Question: I am trying to layout a home automation app. The top part of the screen will be custom status text (Garage door is OPEN, System is DISARMED, etc). Under the status text there will be a refresh link/button/list item. Something that the user can click on to refresh the status text. At the bottom will be a listview that will be links to other pages and links to actions such as "Security Page", or "Close Garage Door", etc. My question is, how do I configure the layout? I have tried several LinearLayouts, RelativeLayouts, nested layouts, etc, and none have worked so far.
Here is my main.xml as of now:
'''
<?xml version="1.0" encoding="utf-8"?>
<LinearLayout xmlns:android="http://schemas.android.com/apk/res/android"
android:orientation="vertical"
android:layout_width="fill_parent"
android:layout_height="fill_parent">
<LinearLayout
android:layout_height="wrap_content"
android:layout_width="wrap_content" >
<TextView
android:layout_width="wrap_content"
android:layout_height="wrap_content"
android:id="@+id/statustext">
</TextView>
</LinearLayout>
<LinearLayout
android:layout_height="wrap_content"
android:layout_width="wrap_content" >
<TextView
android:layout_width="fill_parent"
android:layout_height="wrap_content"
android:id="@+id/refresh">
</TextView>
</LinearLayout>
<LinearLayout
android:orientation="vertical"
android:gravity="center_horizontal"
android:layout_height="fill_parent"
android:layout_width="fill_parent">
<ListView
android:layout_width="fill_parent"
android:id="@android:id/list"
android:layout_height="wrap_content">
</ListView>
</LinearLayout>
</LinearLayout>
'''
The refresh link could just be an item of the listview, but I would like to style it differently so it stands out, such as a different color font or background. Or it could be a button. But it needs to be between the statustext and itemlist. And everything should scroll as one unit.
Is this possible?

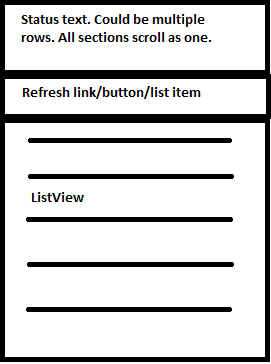
Answer: Is this works?
'''
<?xml version="1.0" encoding="utf-8"?>
<LinearLayout xmlns:android="http://schemas.android.com/apk/res/android"
android:orientation="vertical"
android:layout_width="fill_parent"
android:layout_height="fill_parent">
<ScrollView android:id="@+id/ScrollView01"
android:layout_width="fill_parent"
android:layout_height="fill_parent">
<LinearLayout android:gravity="center|center_vertical"
android:orientation="vertical" android:layout_height="fill_parent" android:layout_width="fill_parent">
<TextView
android:gravity="center_horizontal"
android:layout_width="fill_parent"
android:layout_height="wrap_content"
android:text="status"
android:id="@+id/statustext">
</TextView>
<TextView
android:gravity="center_horizontal"
android:layout_height="wrap_content"
android:text="refresh"
android:id="@+id/refresh" android:layout_width="fill_parent" android:layout_gravity="fill_horizontal">
</TextView>
<ListView
android:gravity="center_horizontal"
android:layout_width="fill_parent"
android:id="@android:id/list"
android:layout_height="wrap_content">
</ListView>
</LinearLayout>
</ScrollView>
</LinearLayout>
'''
If you want to have a scroll bar, use 'ScrollView' to warp all sub-items. But 'ScrollView' it self can host only one direct child so you'll need to wrap them all with a 'LinearLayout' which has everything you want inside.